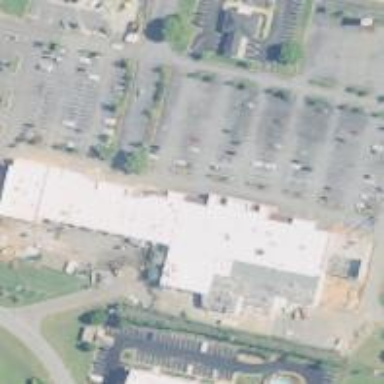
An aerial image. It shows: Supermarket.